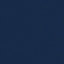
Label: SeaLake